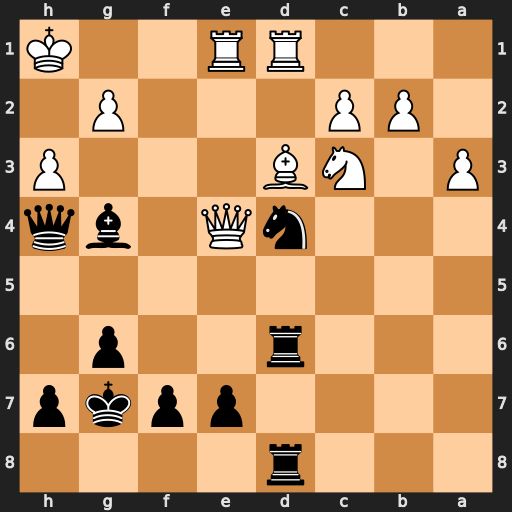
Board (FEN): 3r4/4ppkp/3r2p1/8/3nQ1bq/P1NB3P/1PP3P1/3RR2K
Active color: b
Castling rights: -
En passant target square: -
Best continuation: Re6 Qxg4 Rxe1+